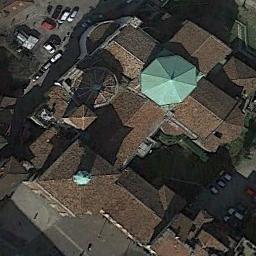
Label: church